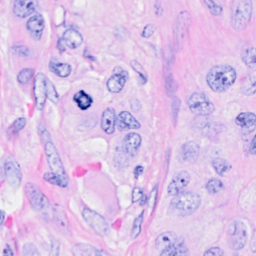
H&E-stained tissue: Breast